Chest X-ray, AP view. Patient: 35 years old, sex M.
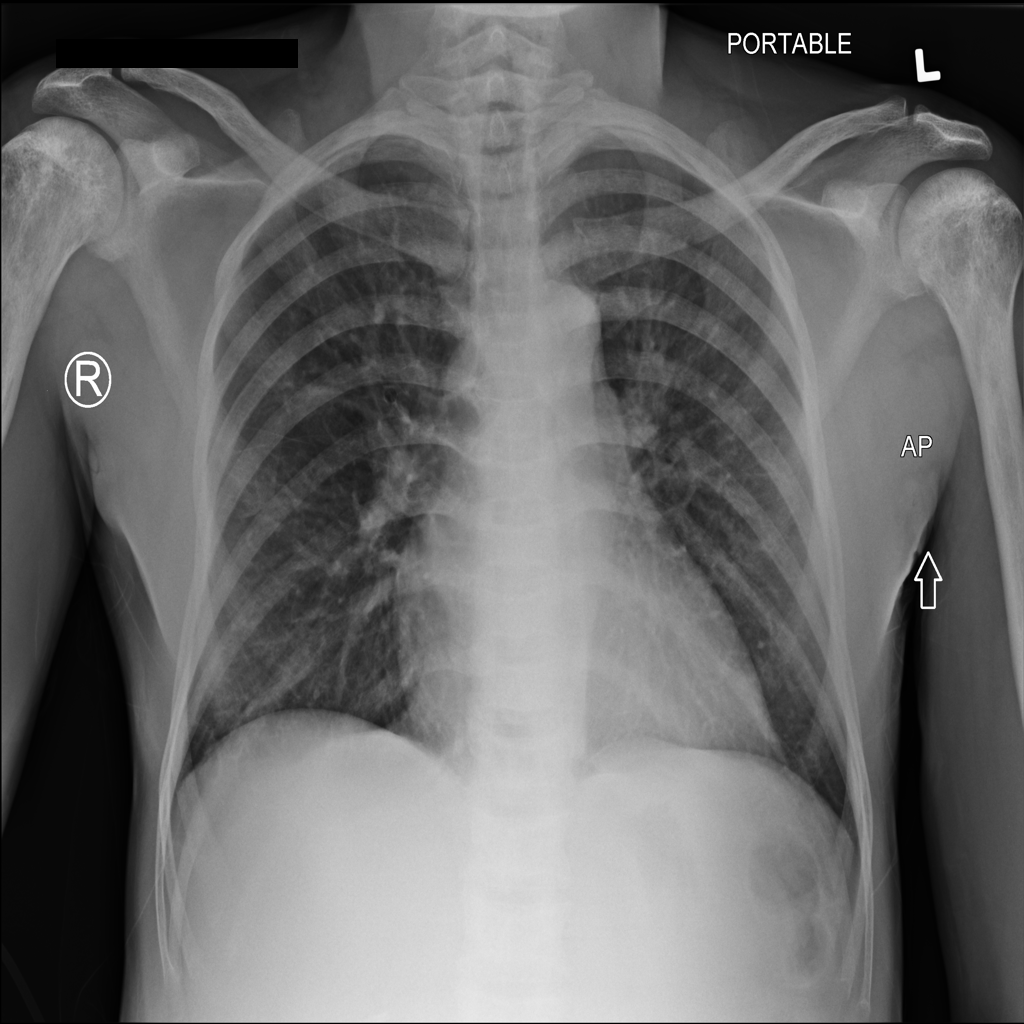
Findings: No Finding